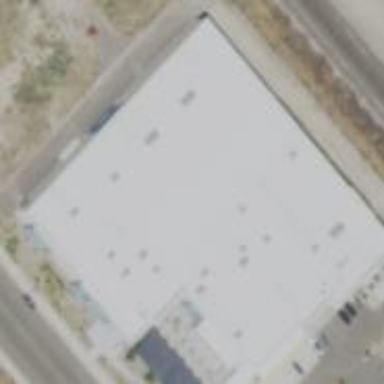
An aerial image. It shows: Building that houses bowling alley.